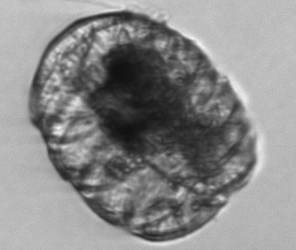
Label: Polykrikos